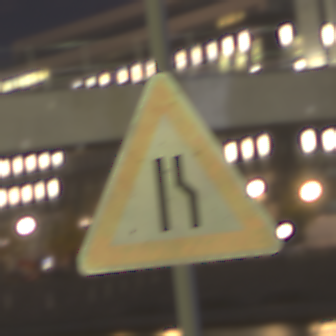
Verkehrszeichen: EinseitigVerengteFahrbahnRechts
Umgebung: Outdoor, Urban
Tageszeit: Night
Wetter: PartlyCloudy
Licht: Artificial
Jahreszeit: NotSpecified
Kontrast: HighContrast